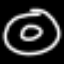
Label: donut